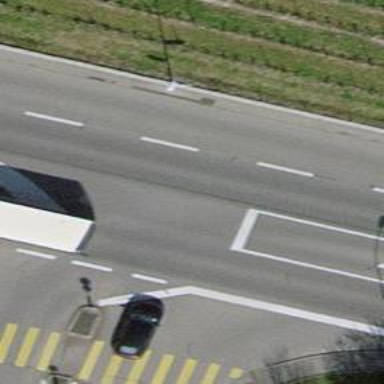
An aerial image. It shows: Primary highway with asphalt surface and lanes for cycling on both sides.